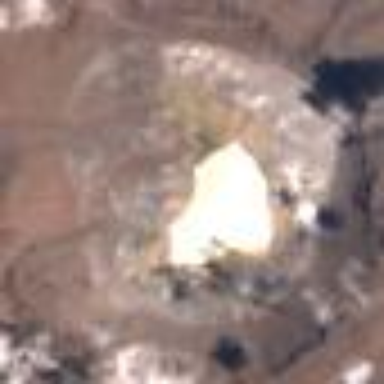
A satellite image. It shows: Natural crater that serves as tourist attraction.